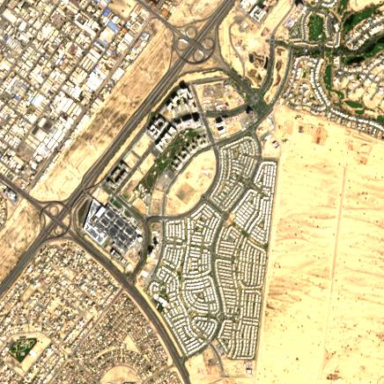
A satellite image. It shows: Condominium within residential area.